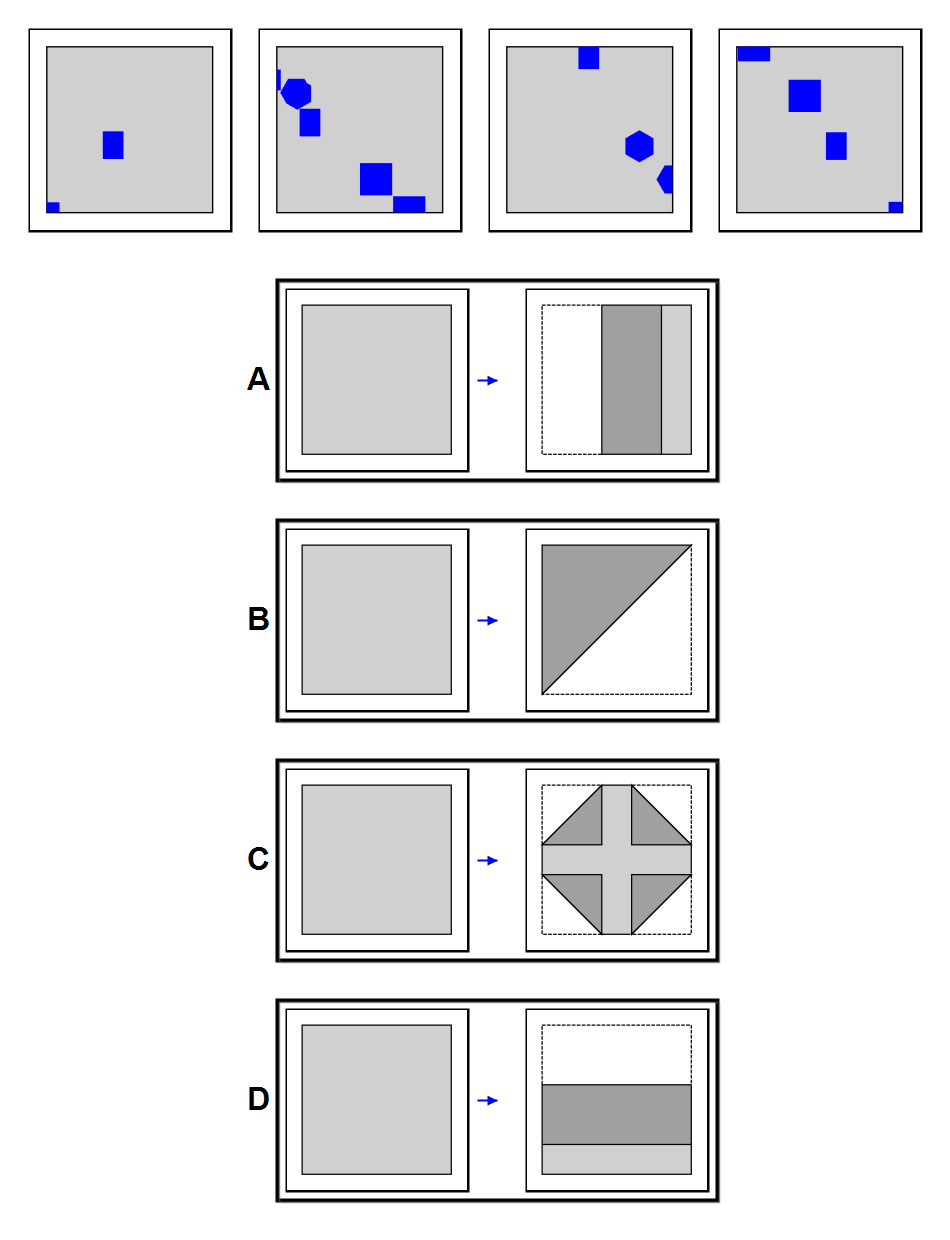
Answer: C